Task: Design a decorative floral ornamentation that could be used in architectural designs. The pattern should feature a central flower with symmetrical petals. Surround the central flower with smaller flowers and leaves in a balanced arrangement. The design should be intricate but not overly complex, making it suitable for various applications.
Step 85:
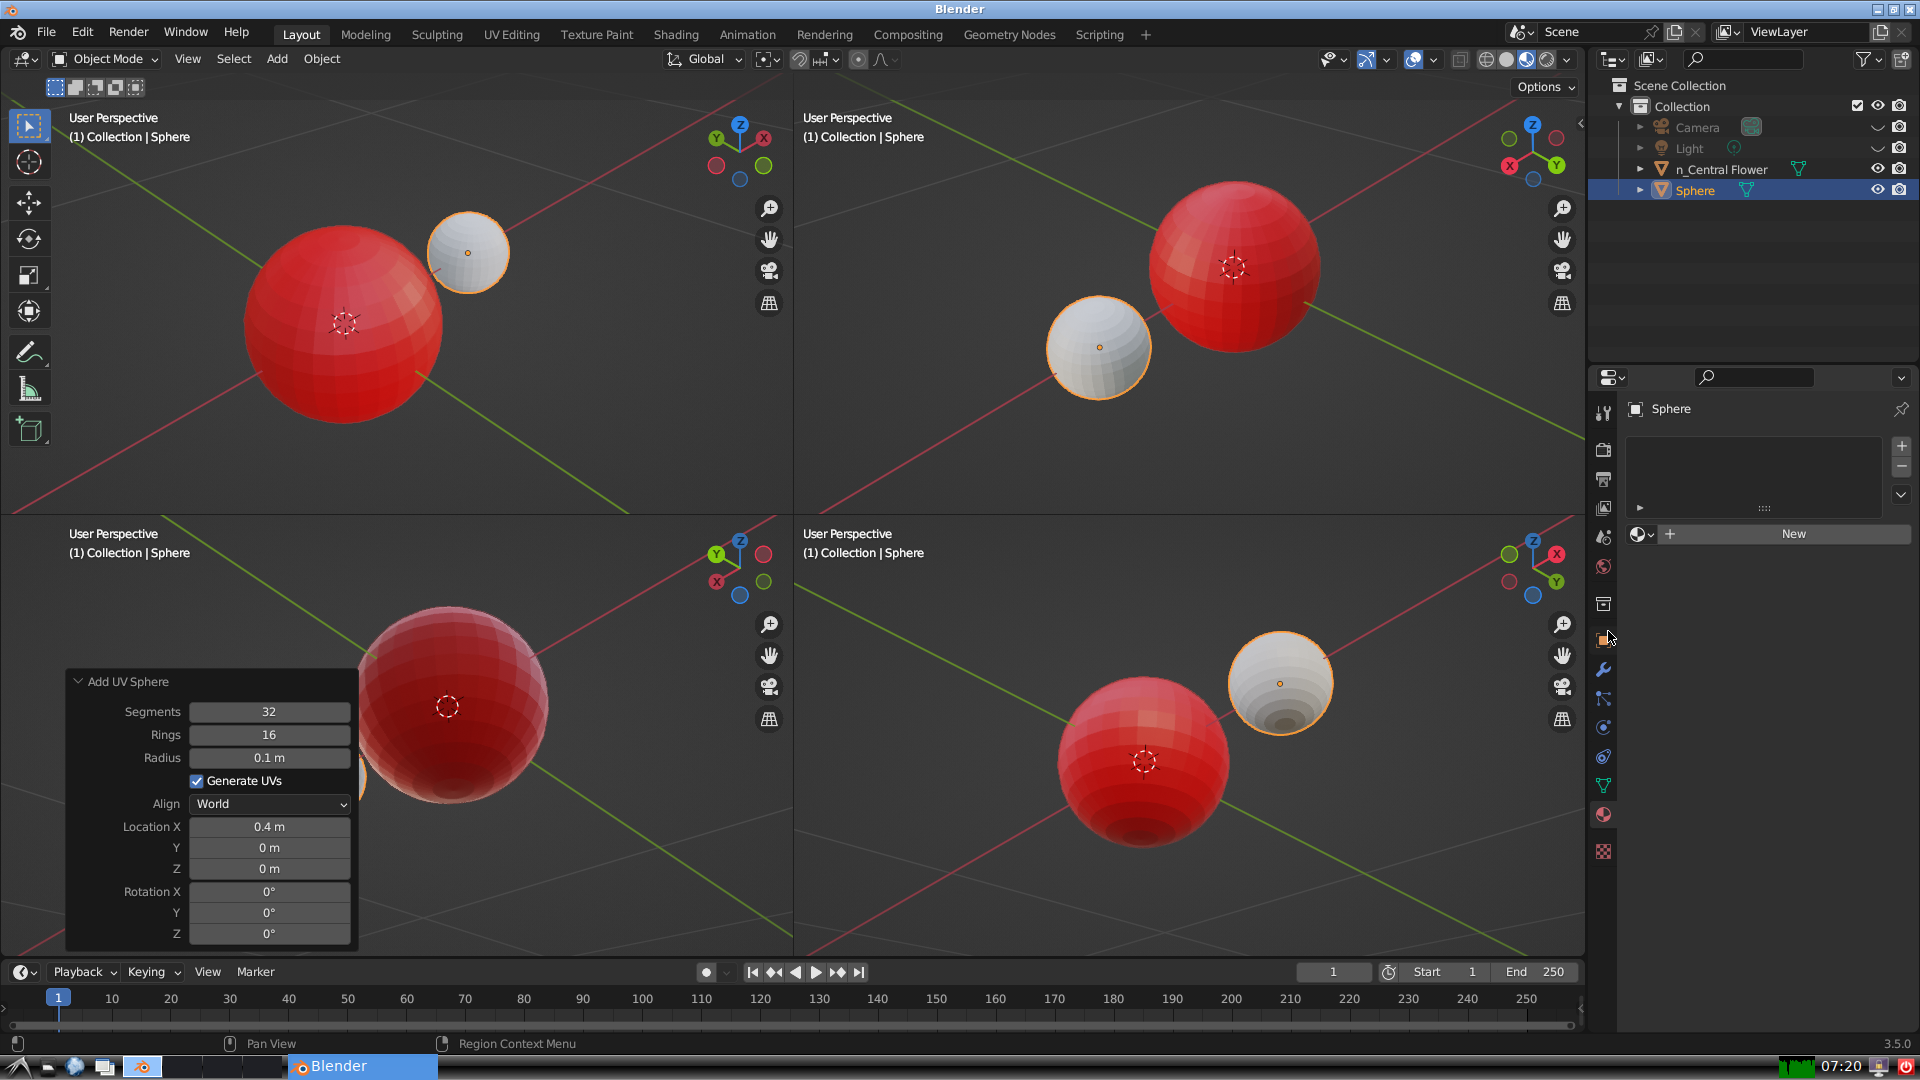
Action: click: no